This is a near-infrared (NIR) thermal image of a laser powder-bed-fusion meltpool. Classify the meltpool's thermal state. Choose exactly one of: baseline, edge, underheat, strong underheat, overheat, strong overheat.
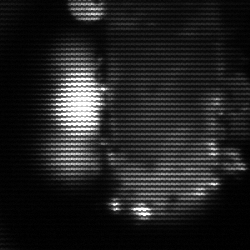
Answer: strong underheat